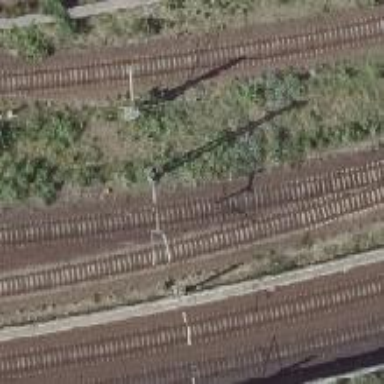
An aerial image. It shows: Catenary mast for power lines.